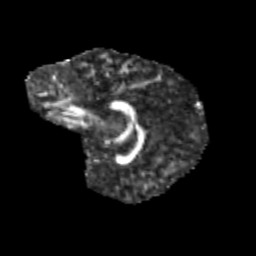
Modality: FA
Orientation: sagittal
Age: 11
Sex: female
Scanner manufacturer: siemens
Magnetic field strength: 3 T
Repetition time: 3.8 s
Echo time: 0.07 s